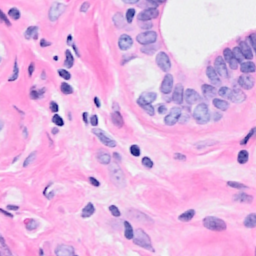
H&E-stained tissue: Breast